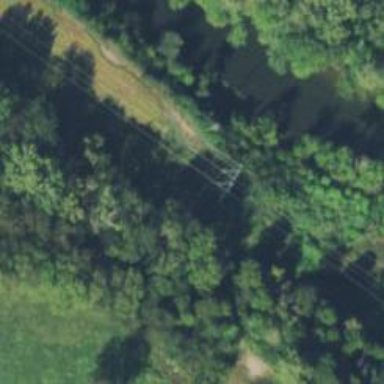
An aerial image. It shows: H-frame designed tower for power lines.